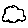
Label: cloud